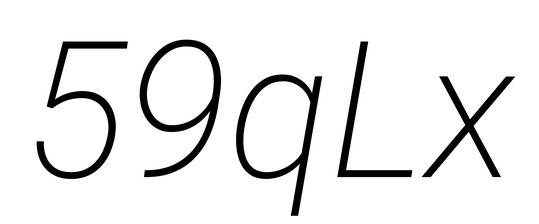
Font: Roboto-Italic_ExtraLight_Italic